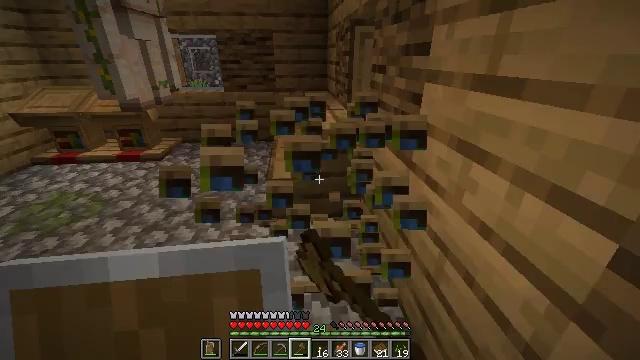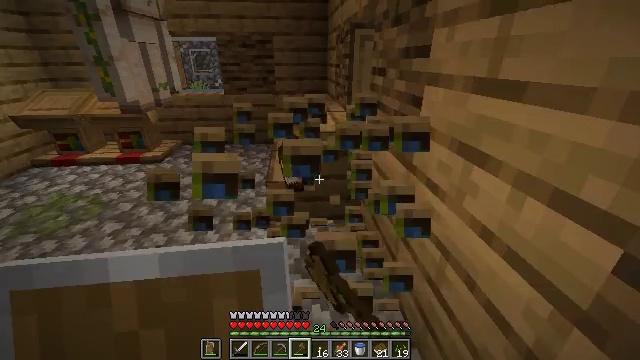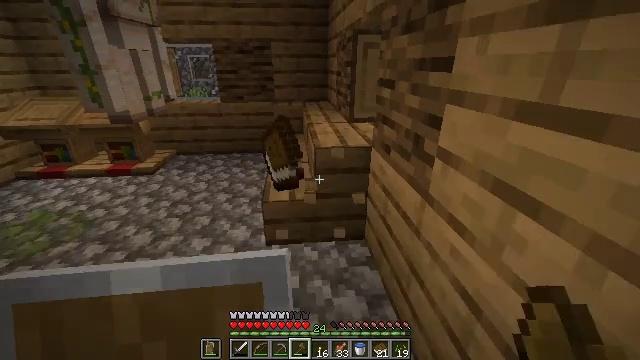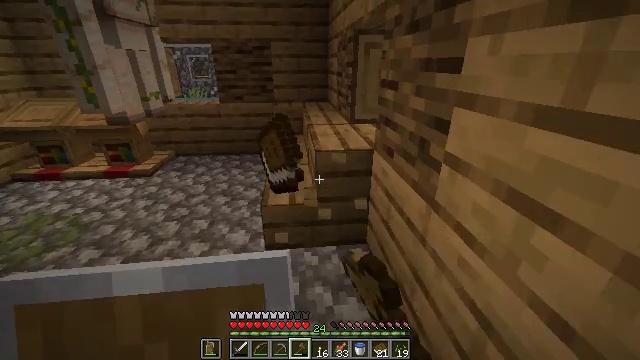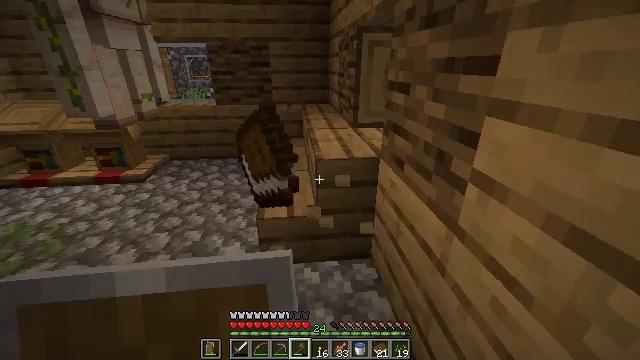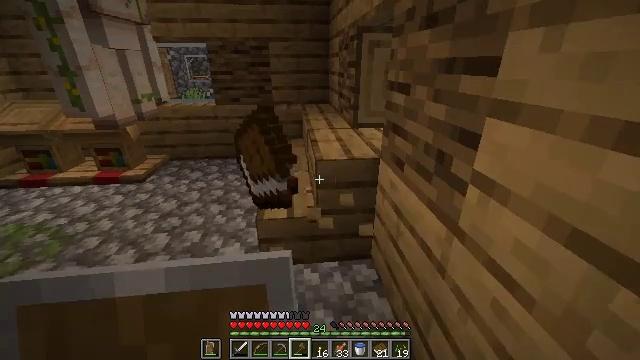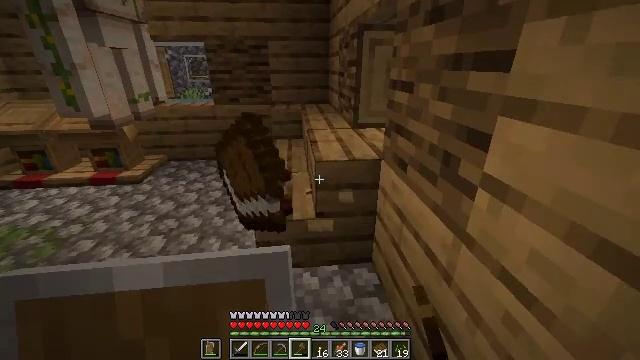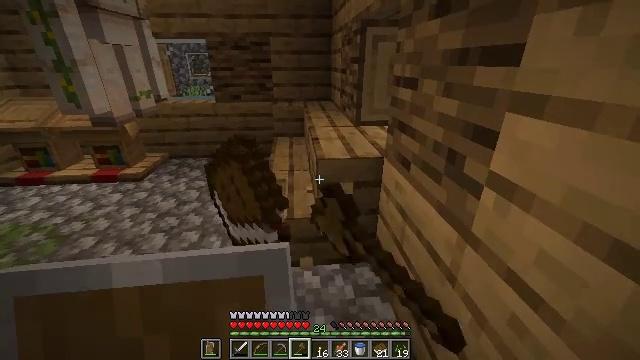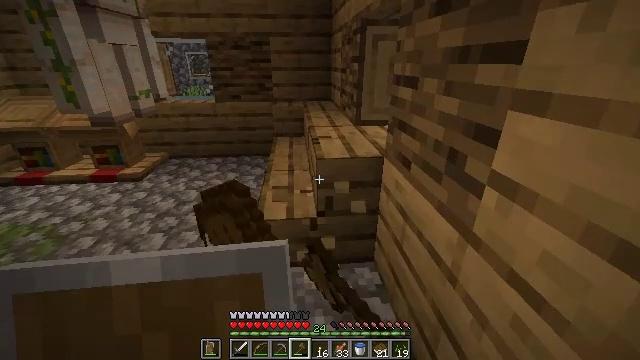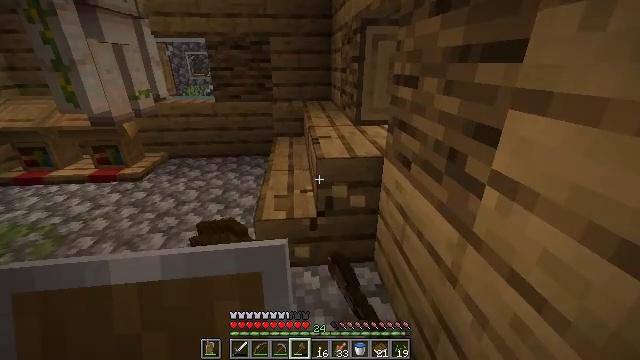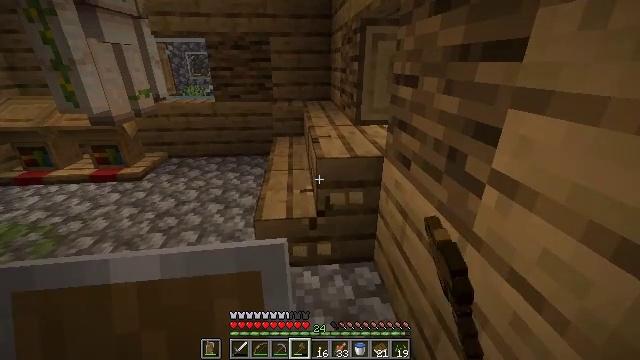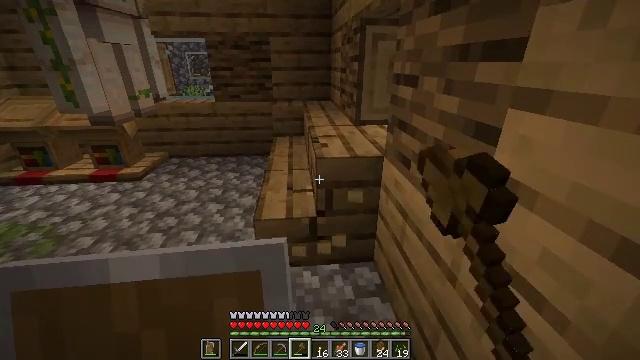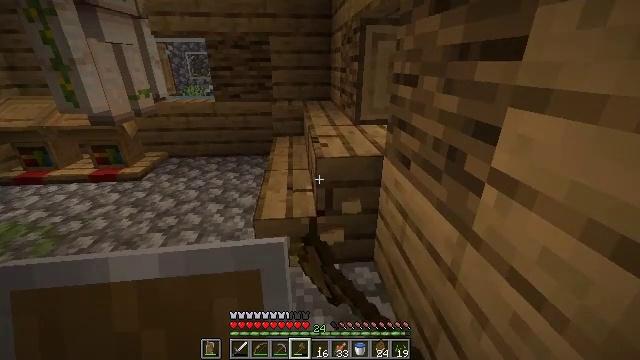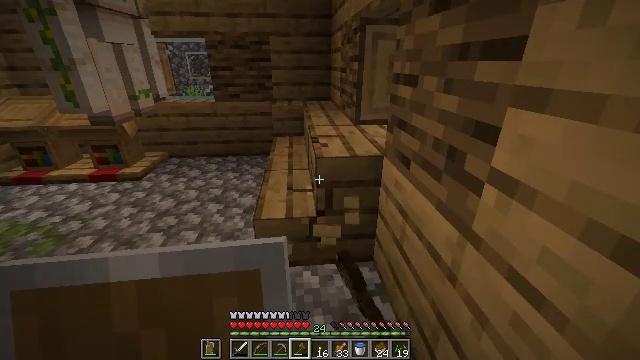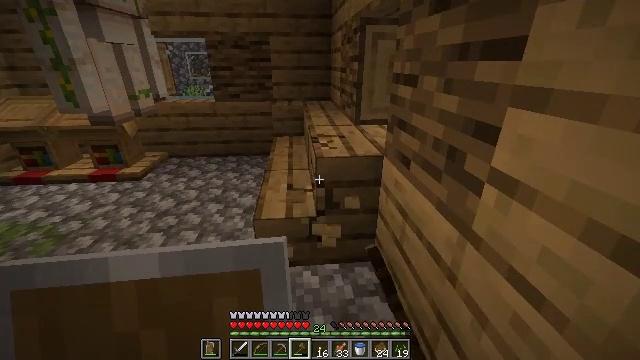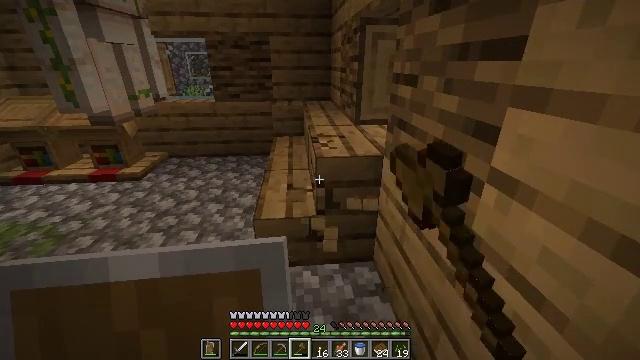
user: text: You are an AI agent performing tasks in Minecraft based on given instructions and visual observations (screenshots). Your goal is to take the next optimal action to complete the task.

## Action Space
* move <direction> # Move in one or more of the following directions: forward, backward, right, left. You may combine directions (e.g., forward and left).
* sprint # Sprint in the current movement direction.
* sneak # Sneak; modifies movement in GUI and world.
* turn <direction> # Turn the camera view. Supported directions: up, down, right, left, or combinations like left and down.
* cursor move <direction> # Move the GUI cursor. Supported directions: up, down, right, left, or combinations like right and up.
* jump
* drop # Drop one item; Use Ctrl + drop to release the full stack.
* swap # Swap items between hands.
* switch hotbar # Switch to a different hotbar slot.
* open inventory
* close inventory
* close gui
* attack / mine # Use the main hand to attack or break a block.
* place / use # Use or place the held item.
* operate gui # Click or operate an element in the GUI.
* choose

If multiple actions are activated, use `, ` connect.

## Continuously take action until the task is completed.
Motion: motion action
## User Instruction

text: Break the oak stairs.
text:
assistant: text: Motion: move forward, attack / mine
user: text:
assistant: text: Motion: move forward, turn up, attack / mine
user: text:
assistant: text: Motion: move forward, attack / mine
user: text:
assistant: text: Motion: attack / mine
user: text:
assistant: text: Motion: attack / mine
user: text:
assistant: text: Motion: attack / mine
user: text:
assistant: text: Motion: attack / mine
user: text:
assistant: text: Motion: attack / mine
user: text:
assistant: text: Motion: attack / mine
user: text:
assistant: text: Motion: attack / mine
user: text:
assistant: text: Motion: attack / mine
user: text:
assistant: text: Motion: attack / mine
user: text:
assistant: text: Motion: attack / mine
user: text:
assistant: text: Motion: attack / mine
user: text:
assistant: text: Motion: attack / mine
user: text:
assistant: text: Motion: attack / mine
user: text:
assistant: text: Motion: attack / mine
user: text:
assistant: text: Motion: attack / mine
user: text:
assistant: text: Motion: attack / mine
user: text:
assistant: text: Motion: attack / mine
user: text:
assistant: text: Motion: attack / mine
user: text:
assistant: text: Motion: turn down, attack / mine
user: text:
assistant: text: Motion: attack / mine
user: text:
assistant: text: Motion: attack / mine
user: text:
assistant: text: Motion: attack / mine
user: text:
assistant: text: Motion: attack / mine
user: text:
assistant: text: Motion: attack / mine
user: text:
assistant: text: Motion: attack / mine
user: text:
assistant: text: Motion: attack / mine
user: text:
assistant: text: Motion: attack / mine